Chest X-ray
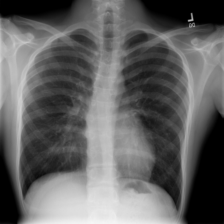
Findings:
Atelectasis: negative
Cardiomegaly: negative
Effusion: negative
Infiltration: negative
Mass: negative
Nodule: negative
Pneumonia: negative
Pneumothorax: negative
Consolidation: negative
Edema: negative
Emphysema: negative
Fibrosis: negative
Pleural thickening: negative
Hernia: negative